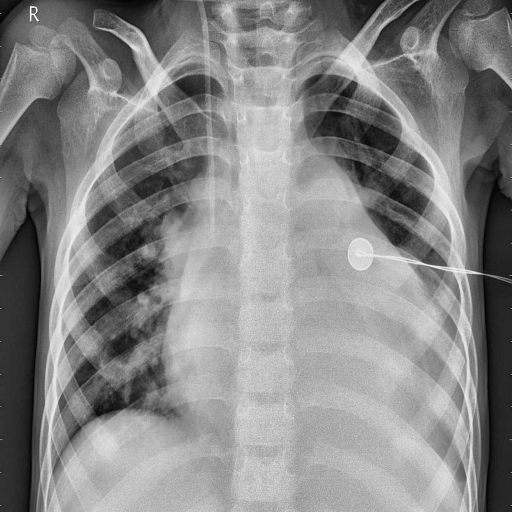
Finding: PNEUMONIA